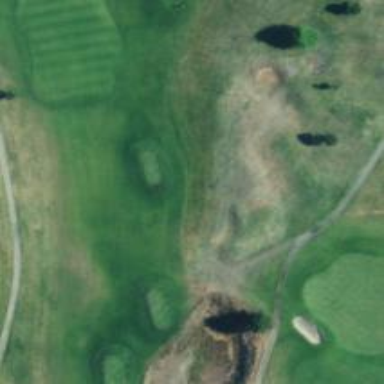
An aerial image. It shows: Rough area on grassy golf course.